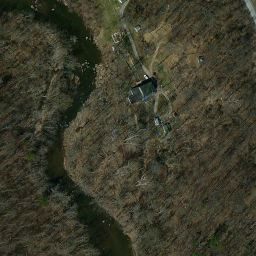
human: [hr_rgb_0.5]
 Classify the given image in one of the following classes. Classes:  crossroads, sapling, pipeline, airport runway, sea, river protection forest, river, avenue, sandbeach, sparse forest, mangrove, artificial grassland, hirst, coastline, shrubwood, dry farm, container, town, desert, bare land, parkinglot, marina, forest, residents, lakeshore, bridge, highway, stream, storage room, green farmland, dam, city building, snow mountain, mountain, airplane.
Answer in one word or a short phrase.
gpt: river